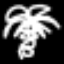
Label: palm tree